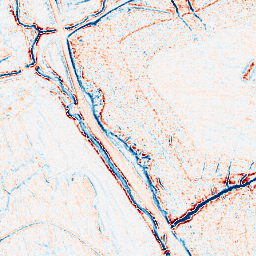
Category: edge_preserving
Decomposition family: anisotropic_diffusion
Decomposition parameters: iterations: 5
kappa: 30
gamma: 0.2
Upsampling method: sinc_blackman
Upsampling parameters: scale: 2
kernel_size: 4
Upsampling scale: 2